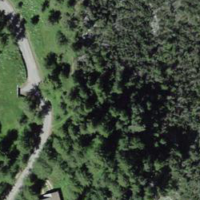
EUNIS habitat code: 31
Species observed at this site:
Dryas octopetala